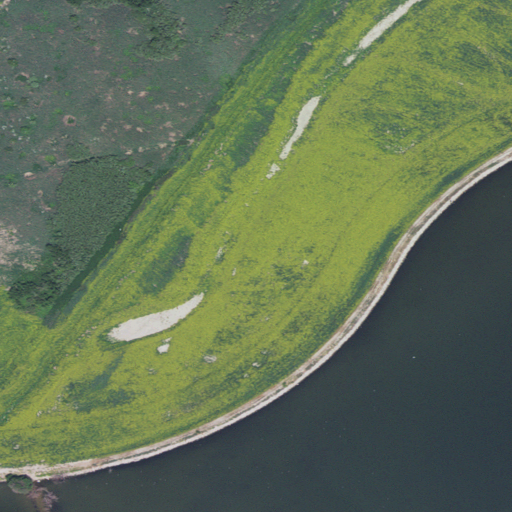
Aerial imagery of island in Michigan named Channel Island containing woody wetlands, open water, grassland, herbaceous wetlands, barren land, and shrub